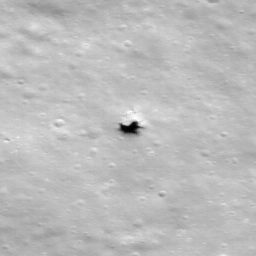
Pit: Stevinus 9a
Host crater: Stevinus
Host type: impact_melt
Lunar coordinates: latitude -32.94, longitude 54.745